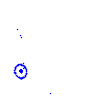
Particle: proton